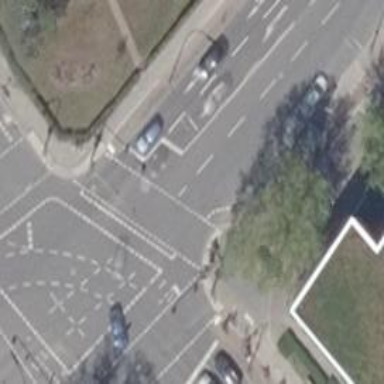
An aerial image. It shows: Secondary road with separate cycle tracks on both sides. The surface is asphalt.